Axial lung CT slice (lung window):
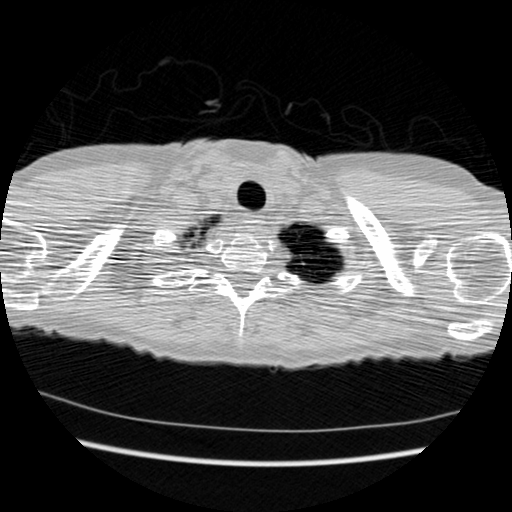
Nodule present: no